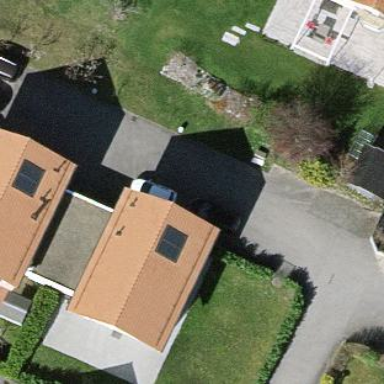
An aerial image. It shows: Gabled roof house.